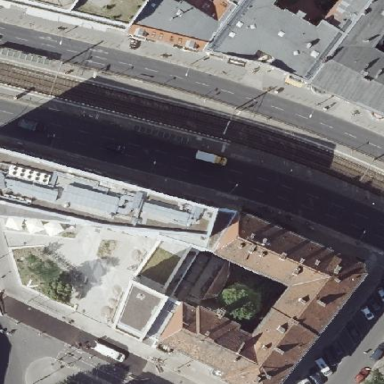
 specifically for trams. The platform has shelter."